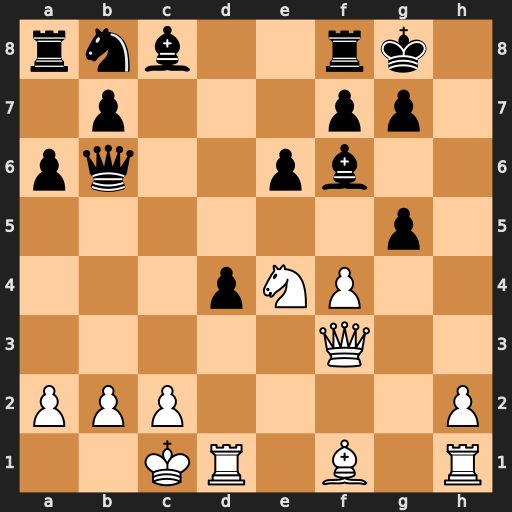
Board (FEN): rnb2rk1/1p3pp1/pq2pb2/6p1/3pNP2/5Q2/PPP4P/2KR1B1R
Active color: w
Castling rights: -
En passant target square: -
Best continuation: h4 d3 Nxf6+